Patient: sex M, age 42
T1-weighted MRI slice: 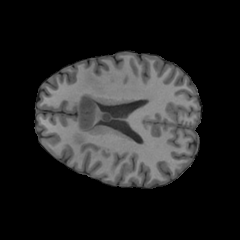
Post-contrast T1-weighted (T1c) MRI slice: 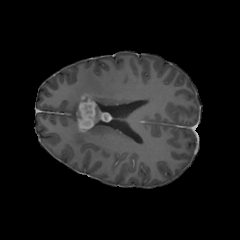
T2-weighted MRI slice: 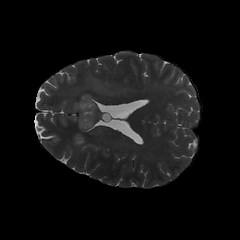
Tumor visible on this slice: yes
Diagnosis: Glioblastoma, IDH-wildtype
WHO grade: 4